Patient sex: M
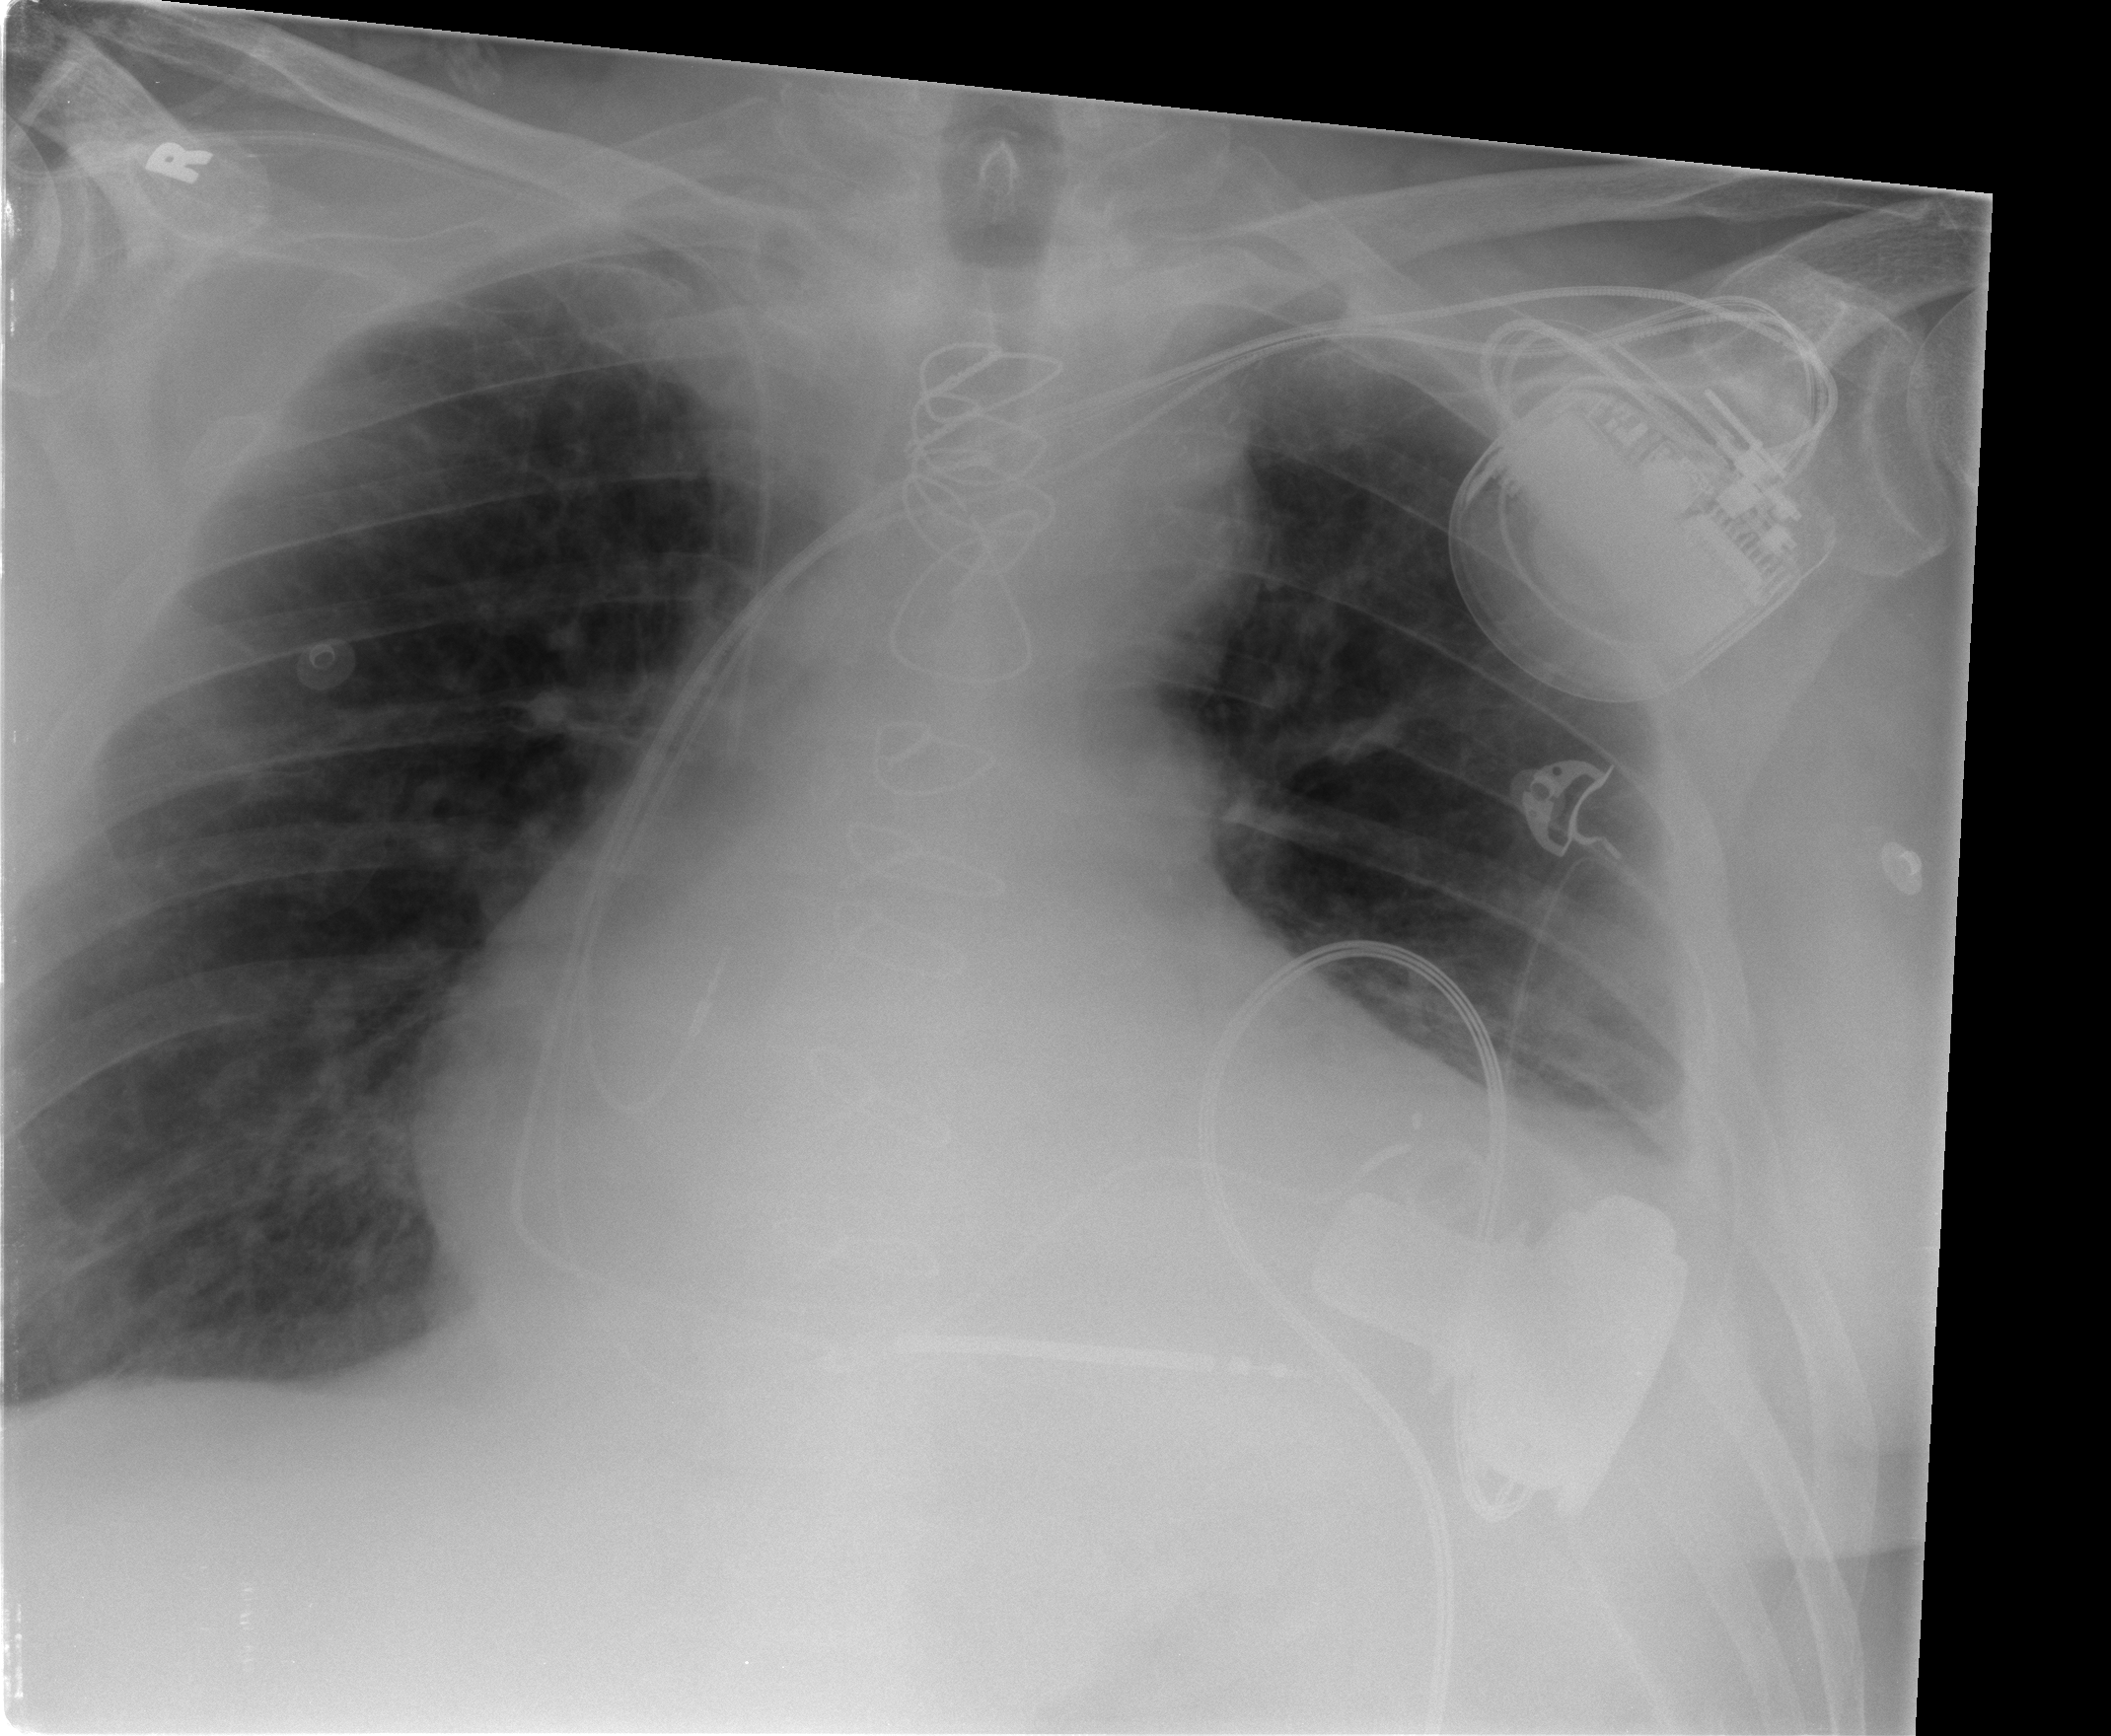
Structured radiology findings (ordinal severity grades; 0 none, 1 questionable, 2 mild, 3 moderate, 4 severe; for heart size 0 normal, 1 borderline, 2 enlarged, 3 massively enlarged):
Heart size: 3
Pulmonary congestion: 2
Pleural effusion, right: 0
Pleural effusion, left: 2
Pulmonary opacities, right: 0
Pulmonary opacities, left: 0
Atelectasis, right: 0
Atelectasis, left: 2